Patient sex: M
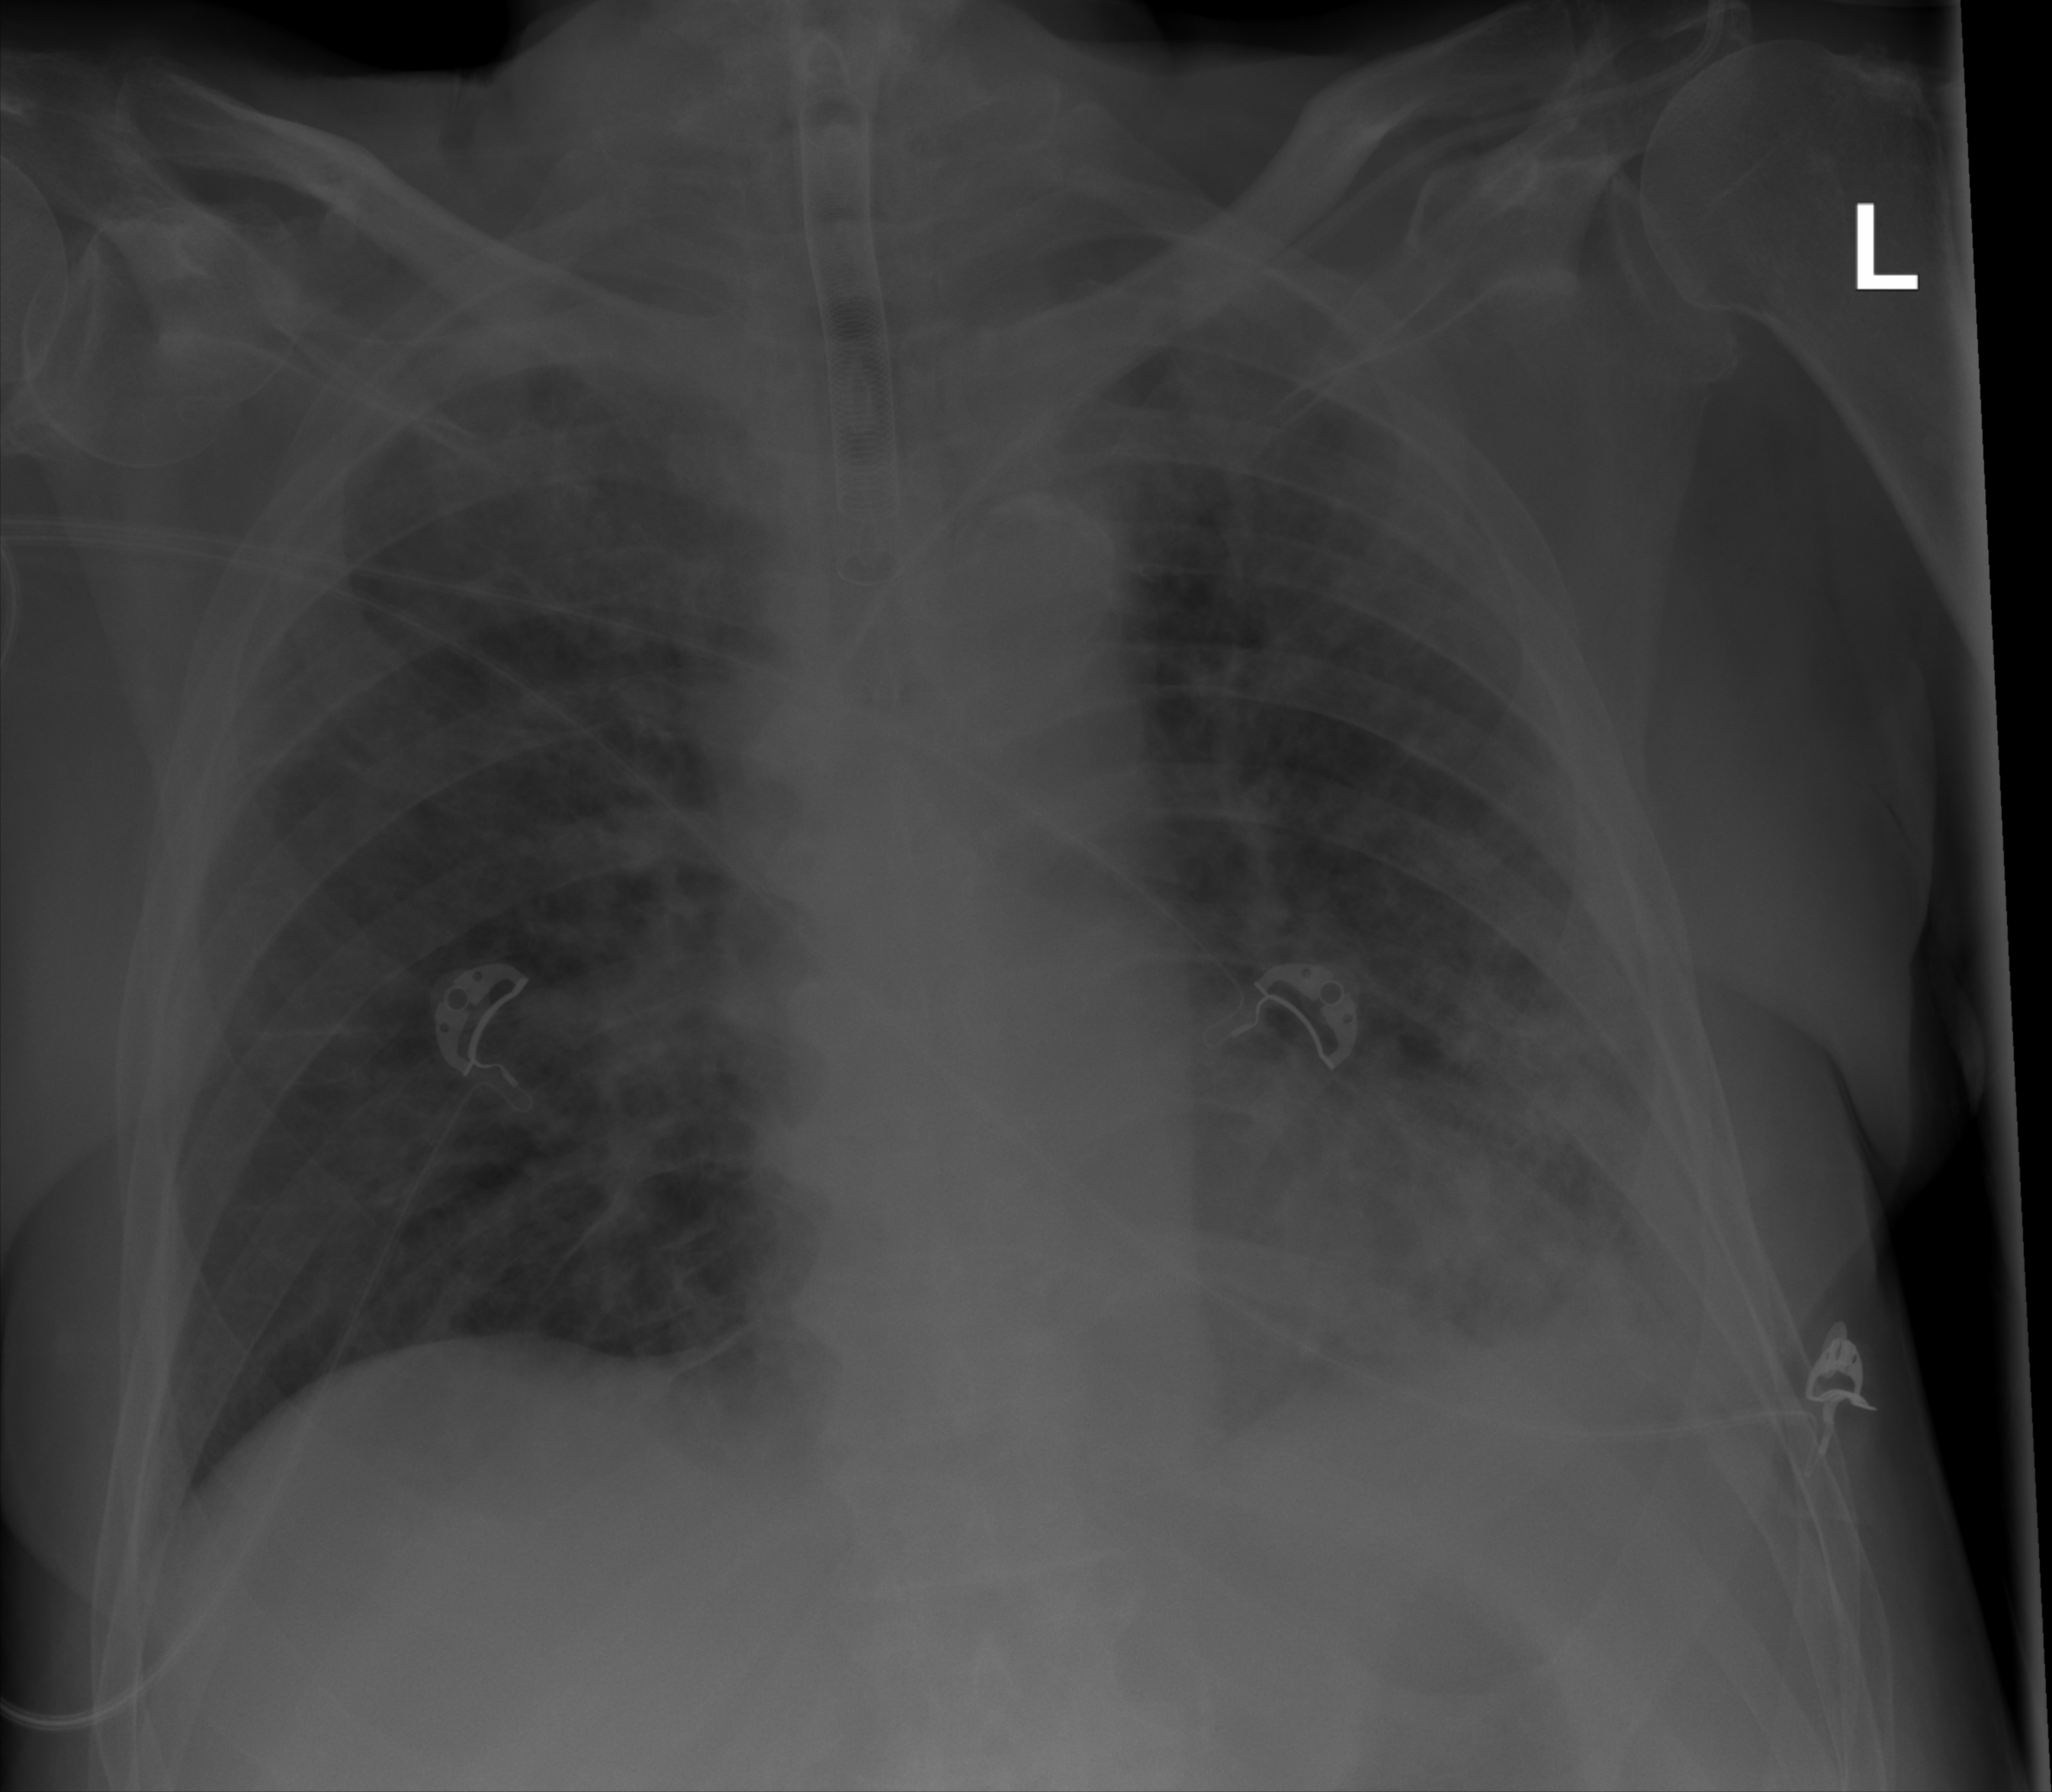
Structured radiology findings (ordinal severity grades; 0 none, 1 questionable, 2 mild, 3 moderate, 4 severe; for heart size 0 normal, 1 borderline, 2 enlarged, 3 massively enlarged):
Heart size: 1
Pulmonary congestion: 2
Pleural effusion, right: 0
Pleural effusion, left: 2
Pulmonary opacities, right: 2
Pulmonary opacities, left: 3
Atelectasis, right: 0
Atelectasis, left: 2